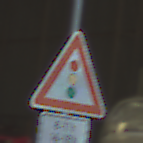
Verkehrszeichen: Lichtzeichenanlage
Zusatzzeichen unten: ZeitangabenOhneBeschraenkungAufWochentage2
Umgebung: Indoor, Urban
Tageszeit: Midday
Wetter: NotSpecified
Licht: Natural
Jahreszeit: NotSpecified
Kontrast: MediumContrast